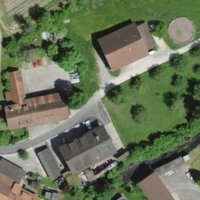
EUNIS habitat code: 55
Species observed at this site:
Primula veris